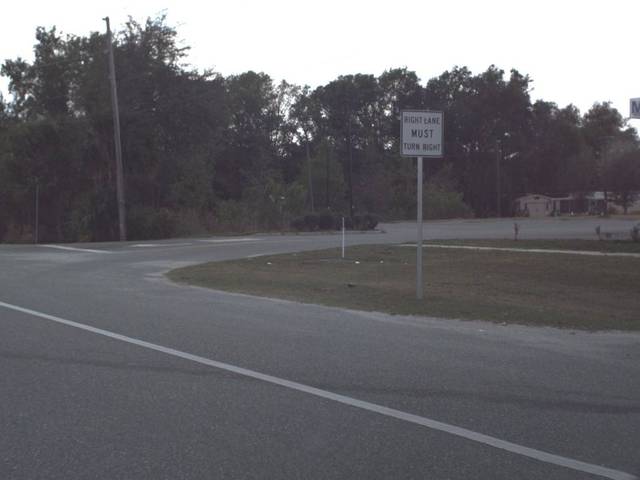
Region: United States
Coordinates: 28.839, -82.046